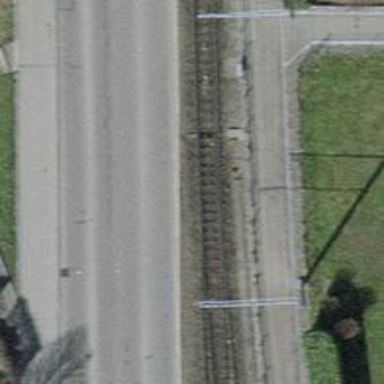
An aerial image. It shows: Railway switch.